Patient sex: M
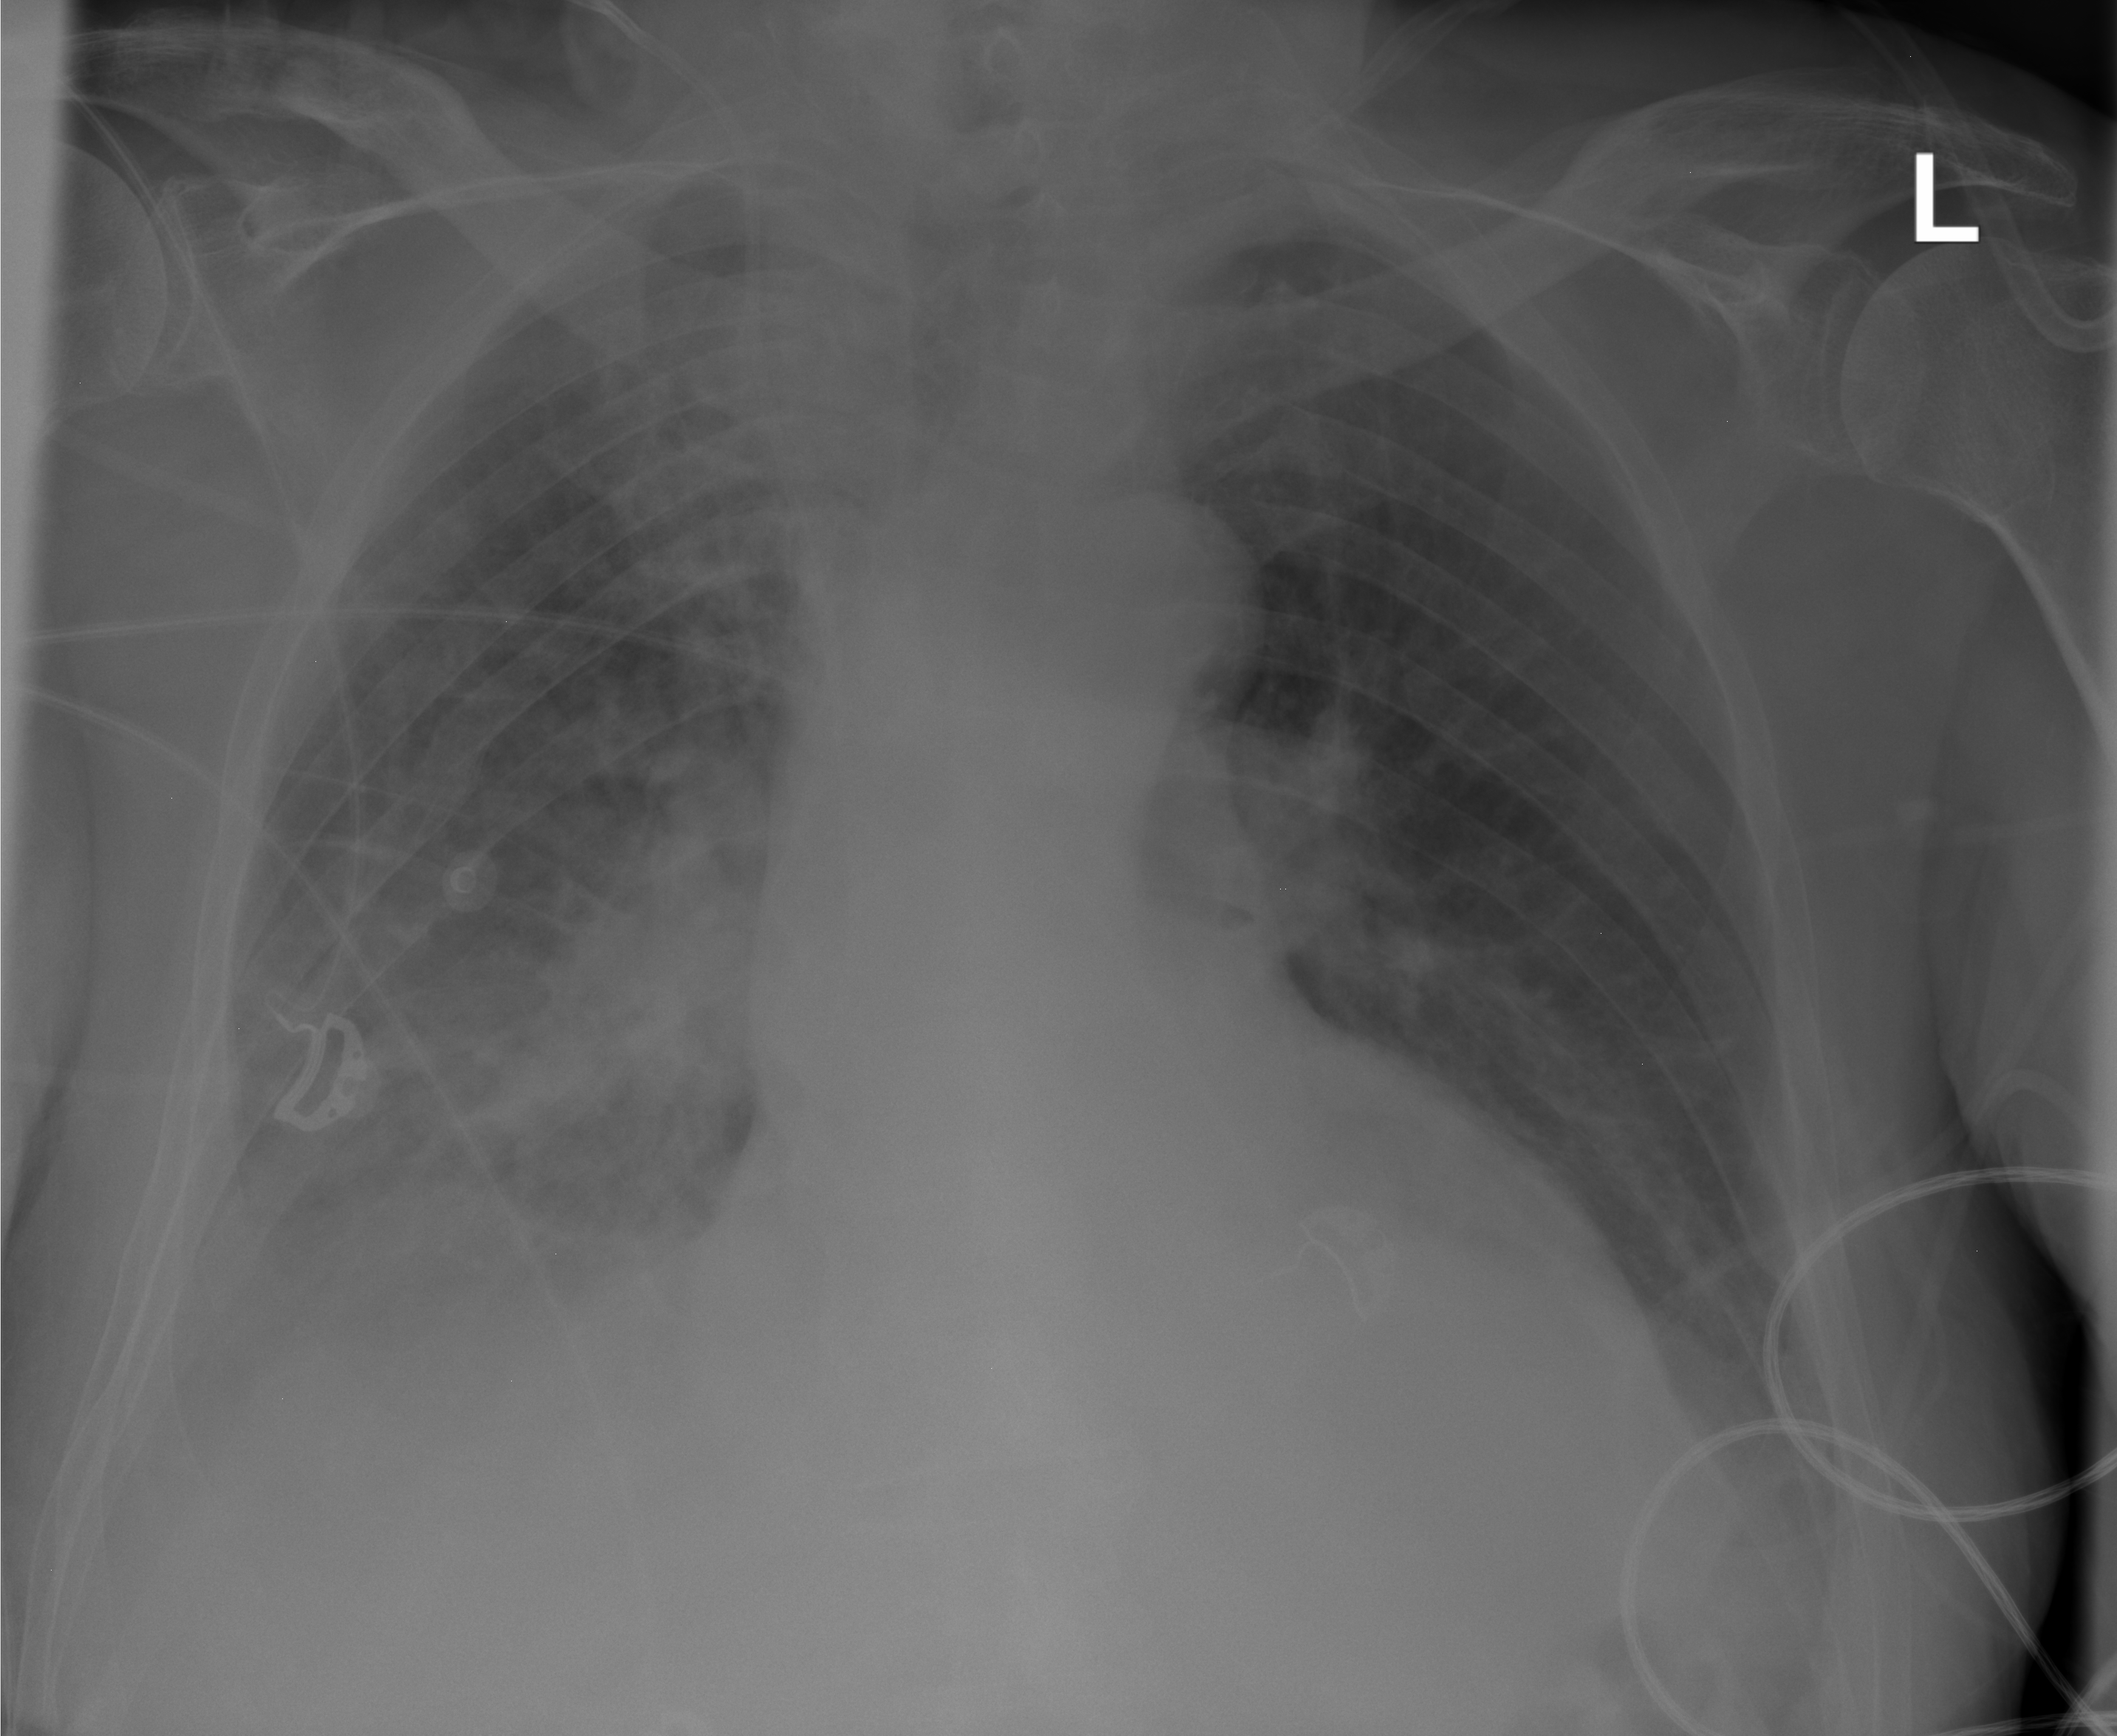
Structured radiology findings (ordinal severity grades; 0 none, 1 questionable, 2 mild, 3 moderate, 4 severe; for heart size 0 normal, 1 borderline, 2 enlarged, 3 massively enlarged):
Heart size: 2
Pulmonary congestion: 2
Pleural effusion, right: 2
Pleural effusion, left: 2
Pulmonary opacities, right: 2
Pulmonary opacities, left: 0
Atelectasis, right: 1
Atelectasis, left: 1